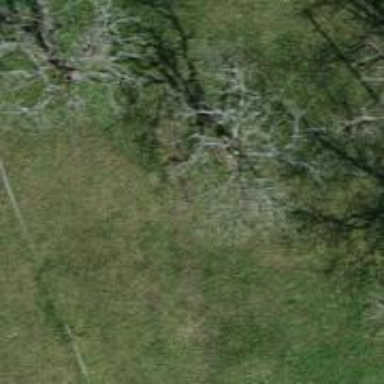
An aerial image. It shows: Broadleaved tree in natural setting.